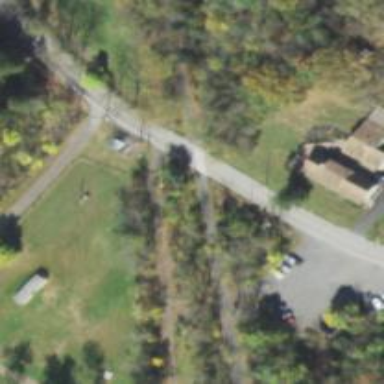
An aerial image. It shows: Asphalt cycleway crossing abandoned railway.